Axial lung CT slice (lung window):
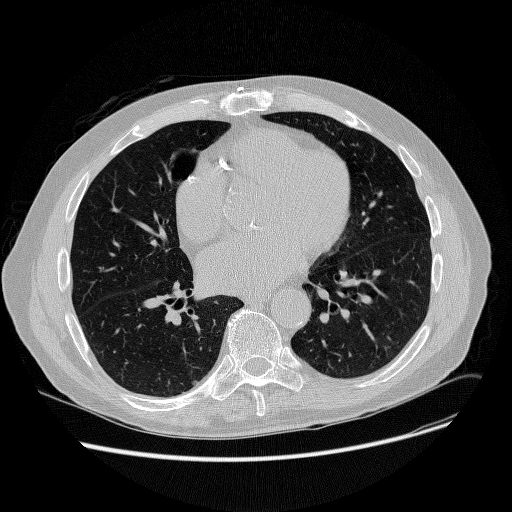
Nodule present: no